Field crop: tomato
Growth stage: 2
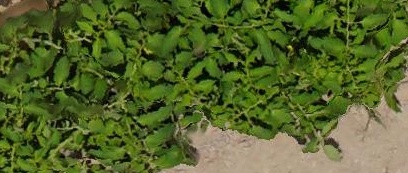
Species: tomato